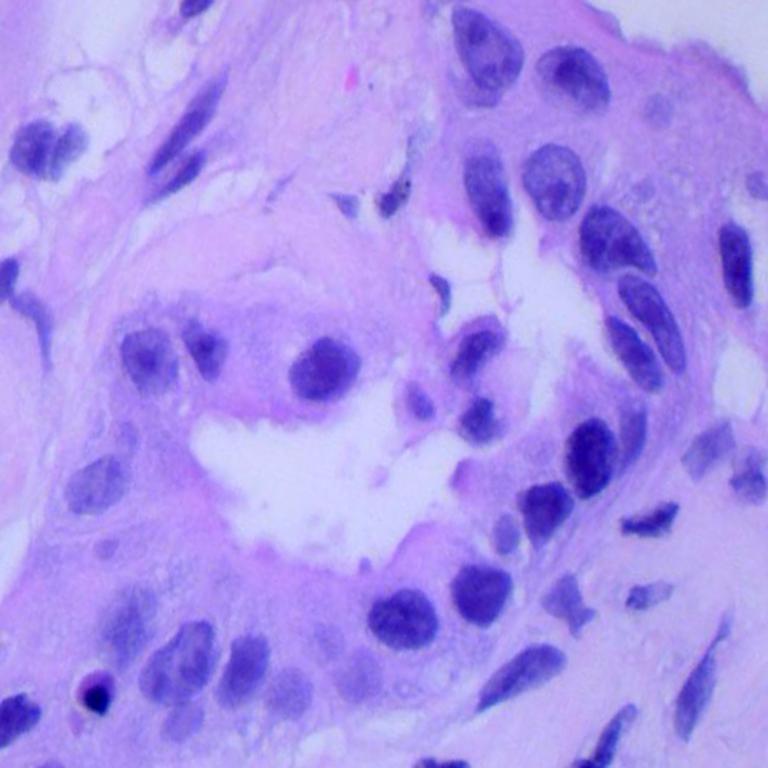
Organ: lung
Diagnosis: adenocarcinomas